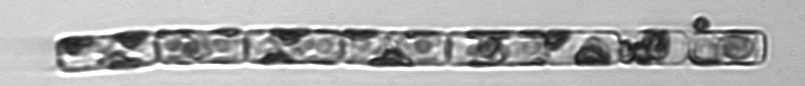
Label: Guinardia_delicatula_TAG_internal_parasite